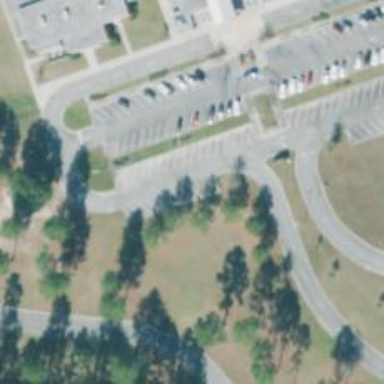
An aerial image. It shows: Parking space is available.